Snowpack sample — Buffalo Mountain, Silverthorne, Colorado, USA (1/25/25, 10:11 AM MST)
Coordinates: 39.6222, -106.1139
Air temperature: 22 °F
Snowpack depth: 110 cm
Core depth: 30 cm
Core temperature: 42.8 °F
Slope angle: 12°, slope face: 102°
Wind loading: high
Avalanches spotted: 0
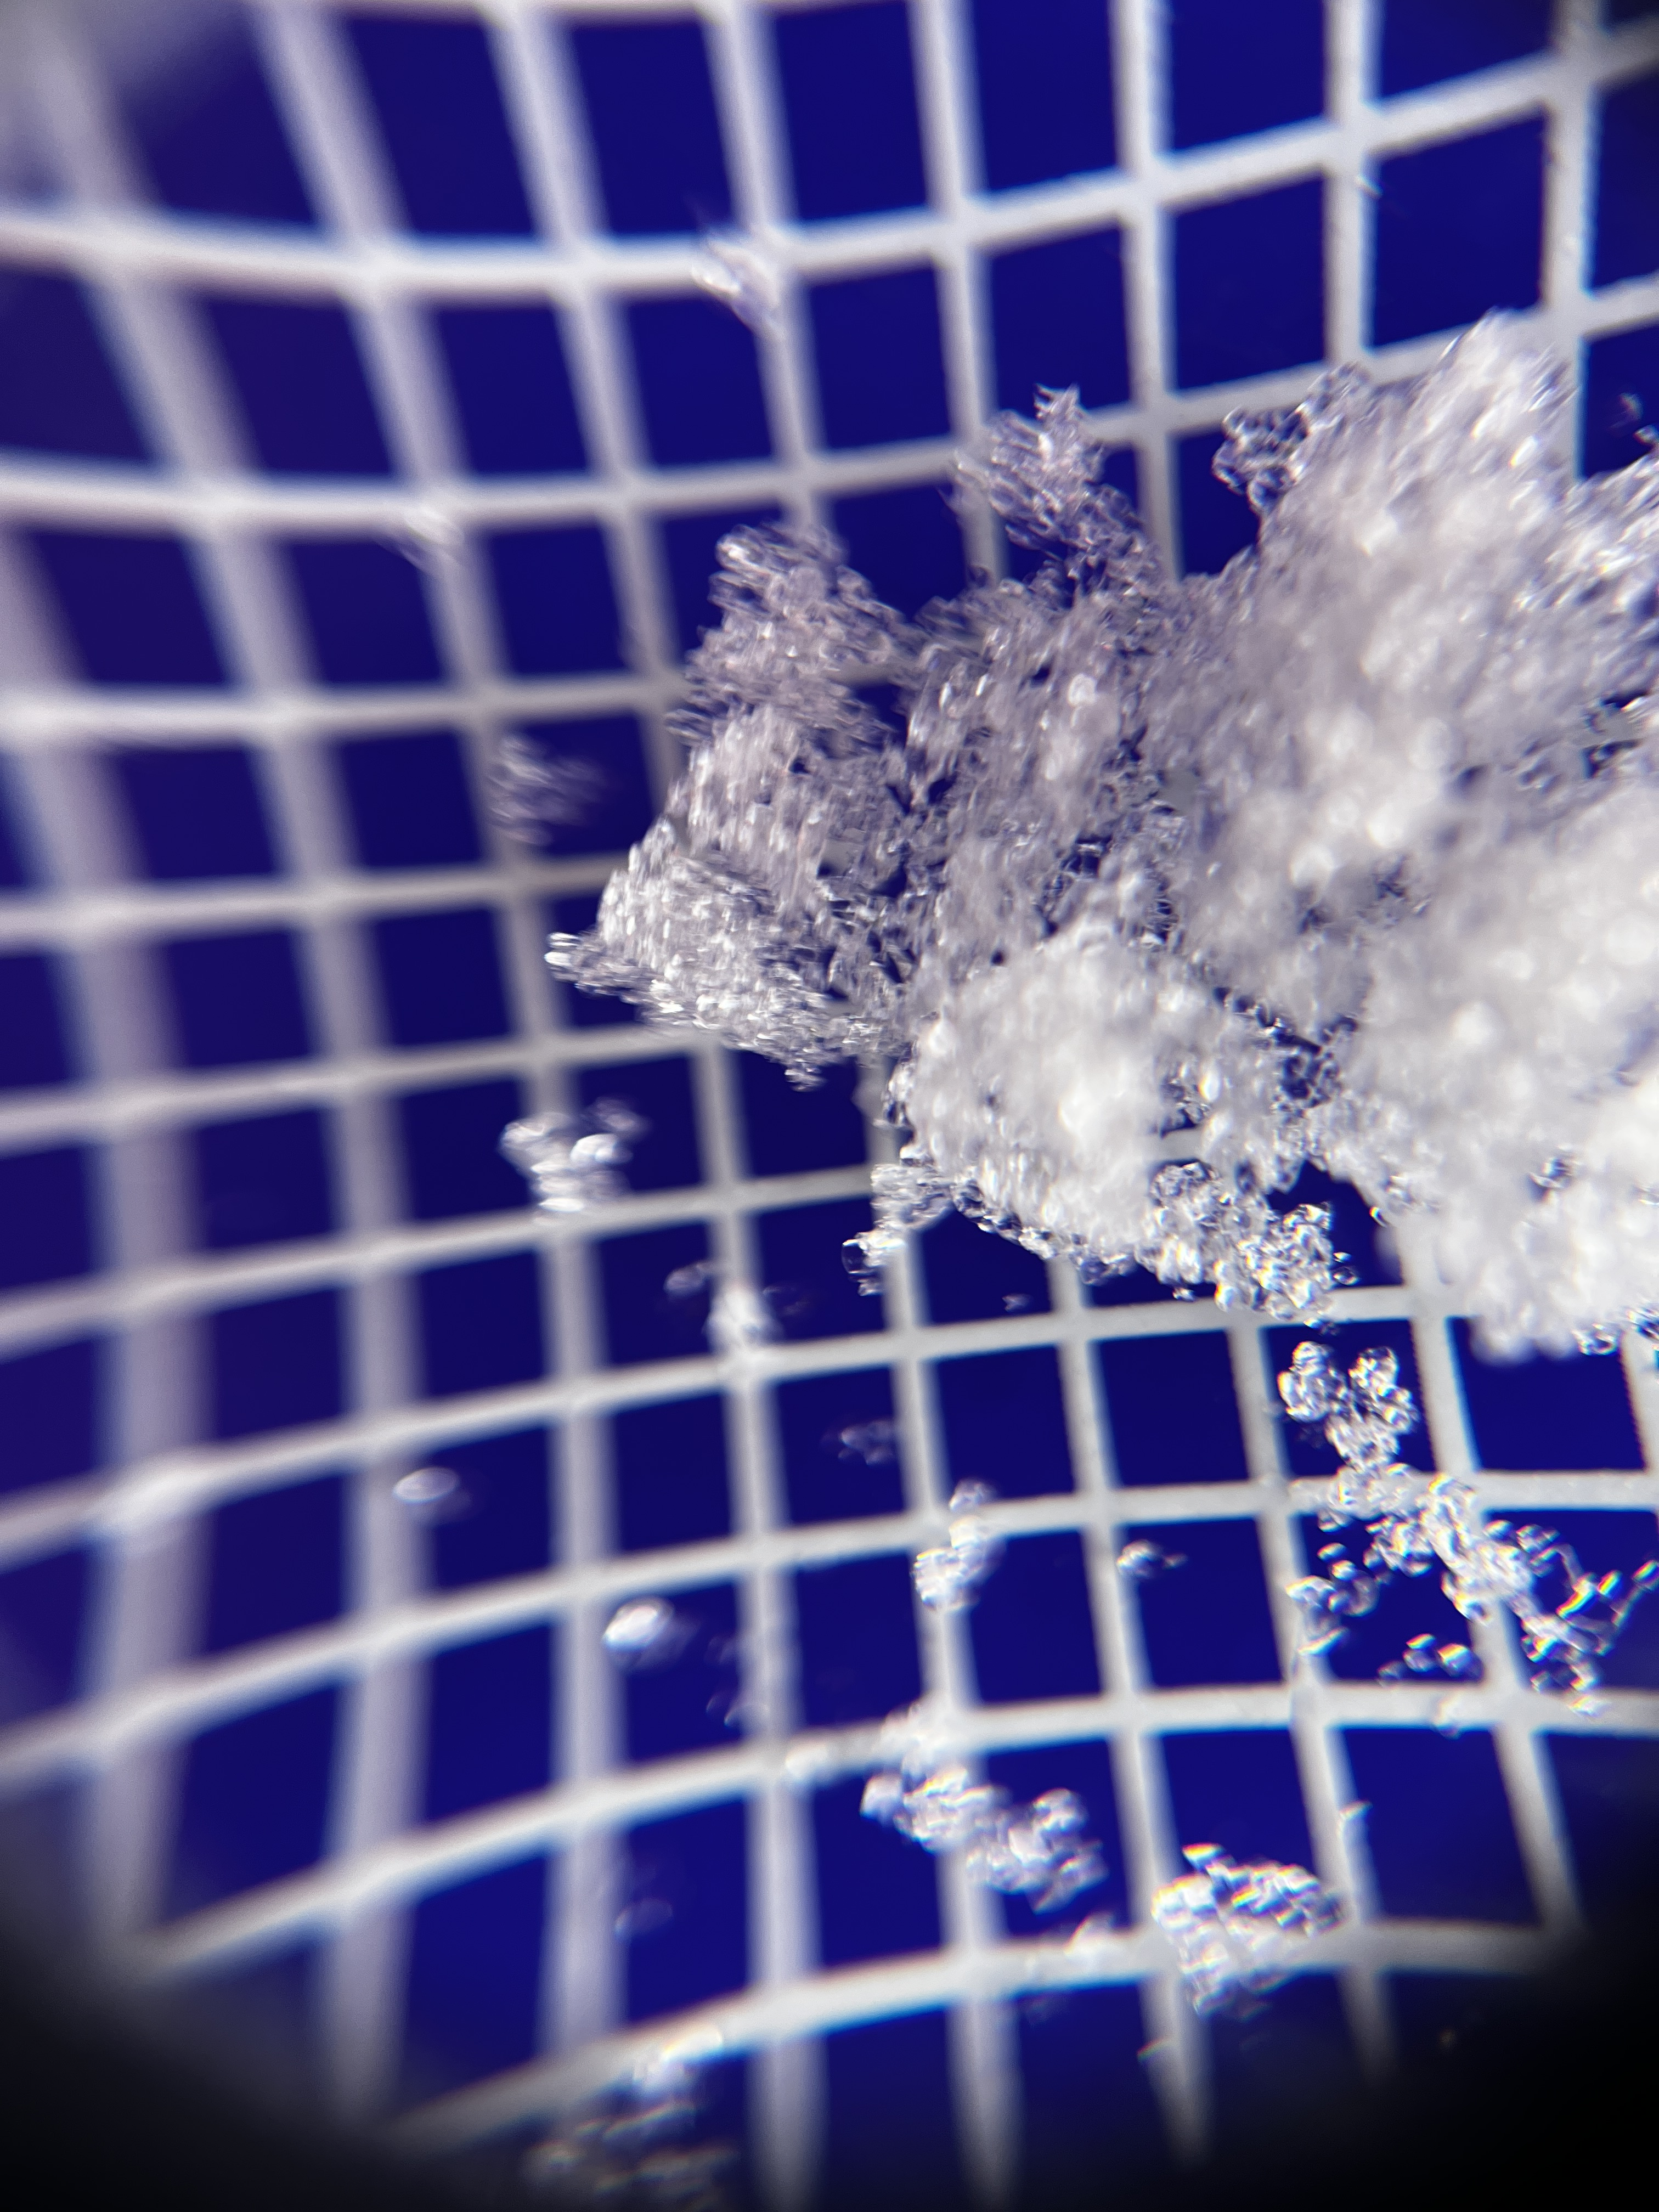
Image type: magnified_profile
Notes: No avalanches nearby, collected on the outskirts of a fire break 15 meters from the treeline, on way to Buffalo and Red Mountain